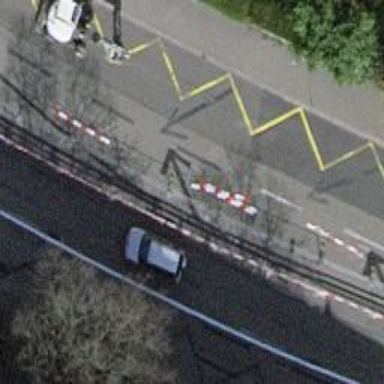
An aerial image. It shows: Primary road with asphalt surface and designated cycle lane.